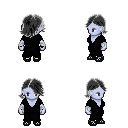
a pixel art fantasy rpg character, female body template, dark elf, purple skin, gray robe, red pants, gray swoop hairstyle, white cloth bandages, ghillies, four views (front, back, left, right), 2x2 character sprite sheet, small pixel art, hard edges, no anti-aliasing